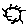
Label: sun